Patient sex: M
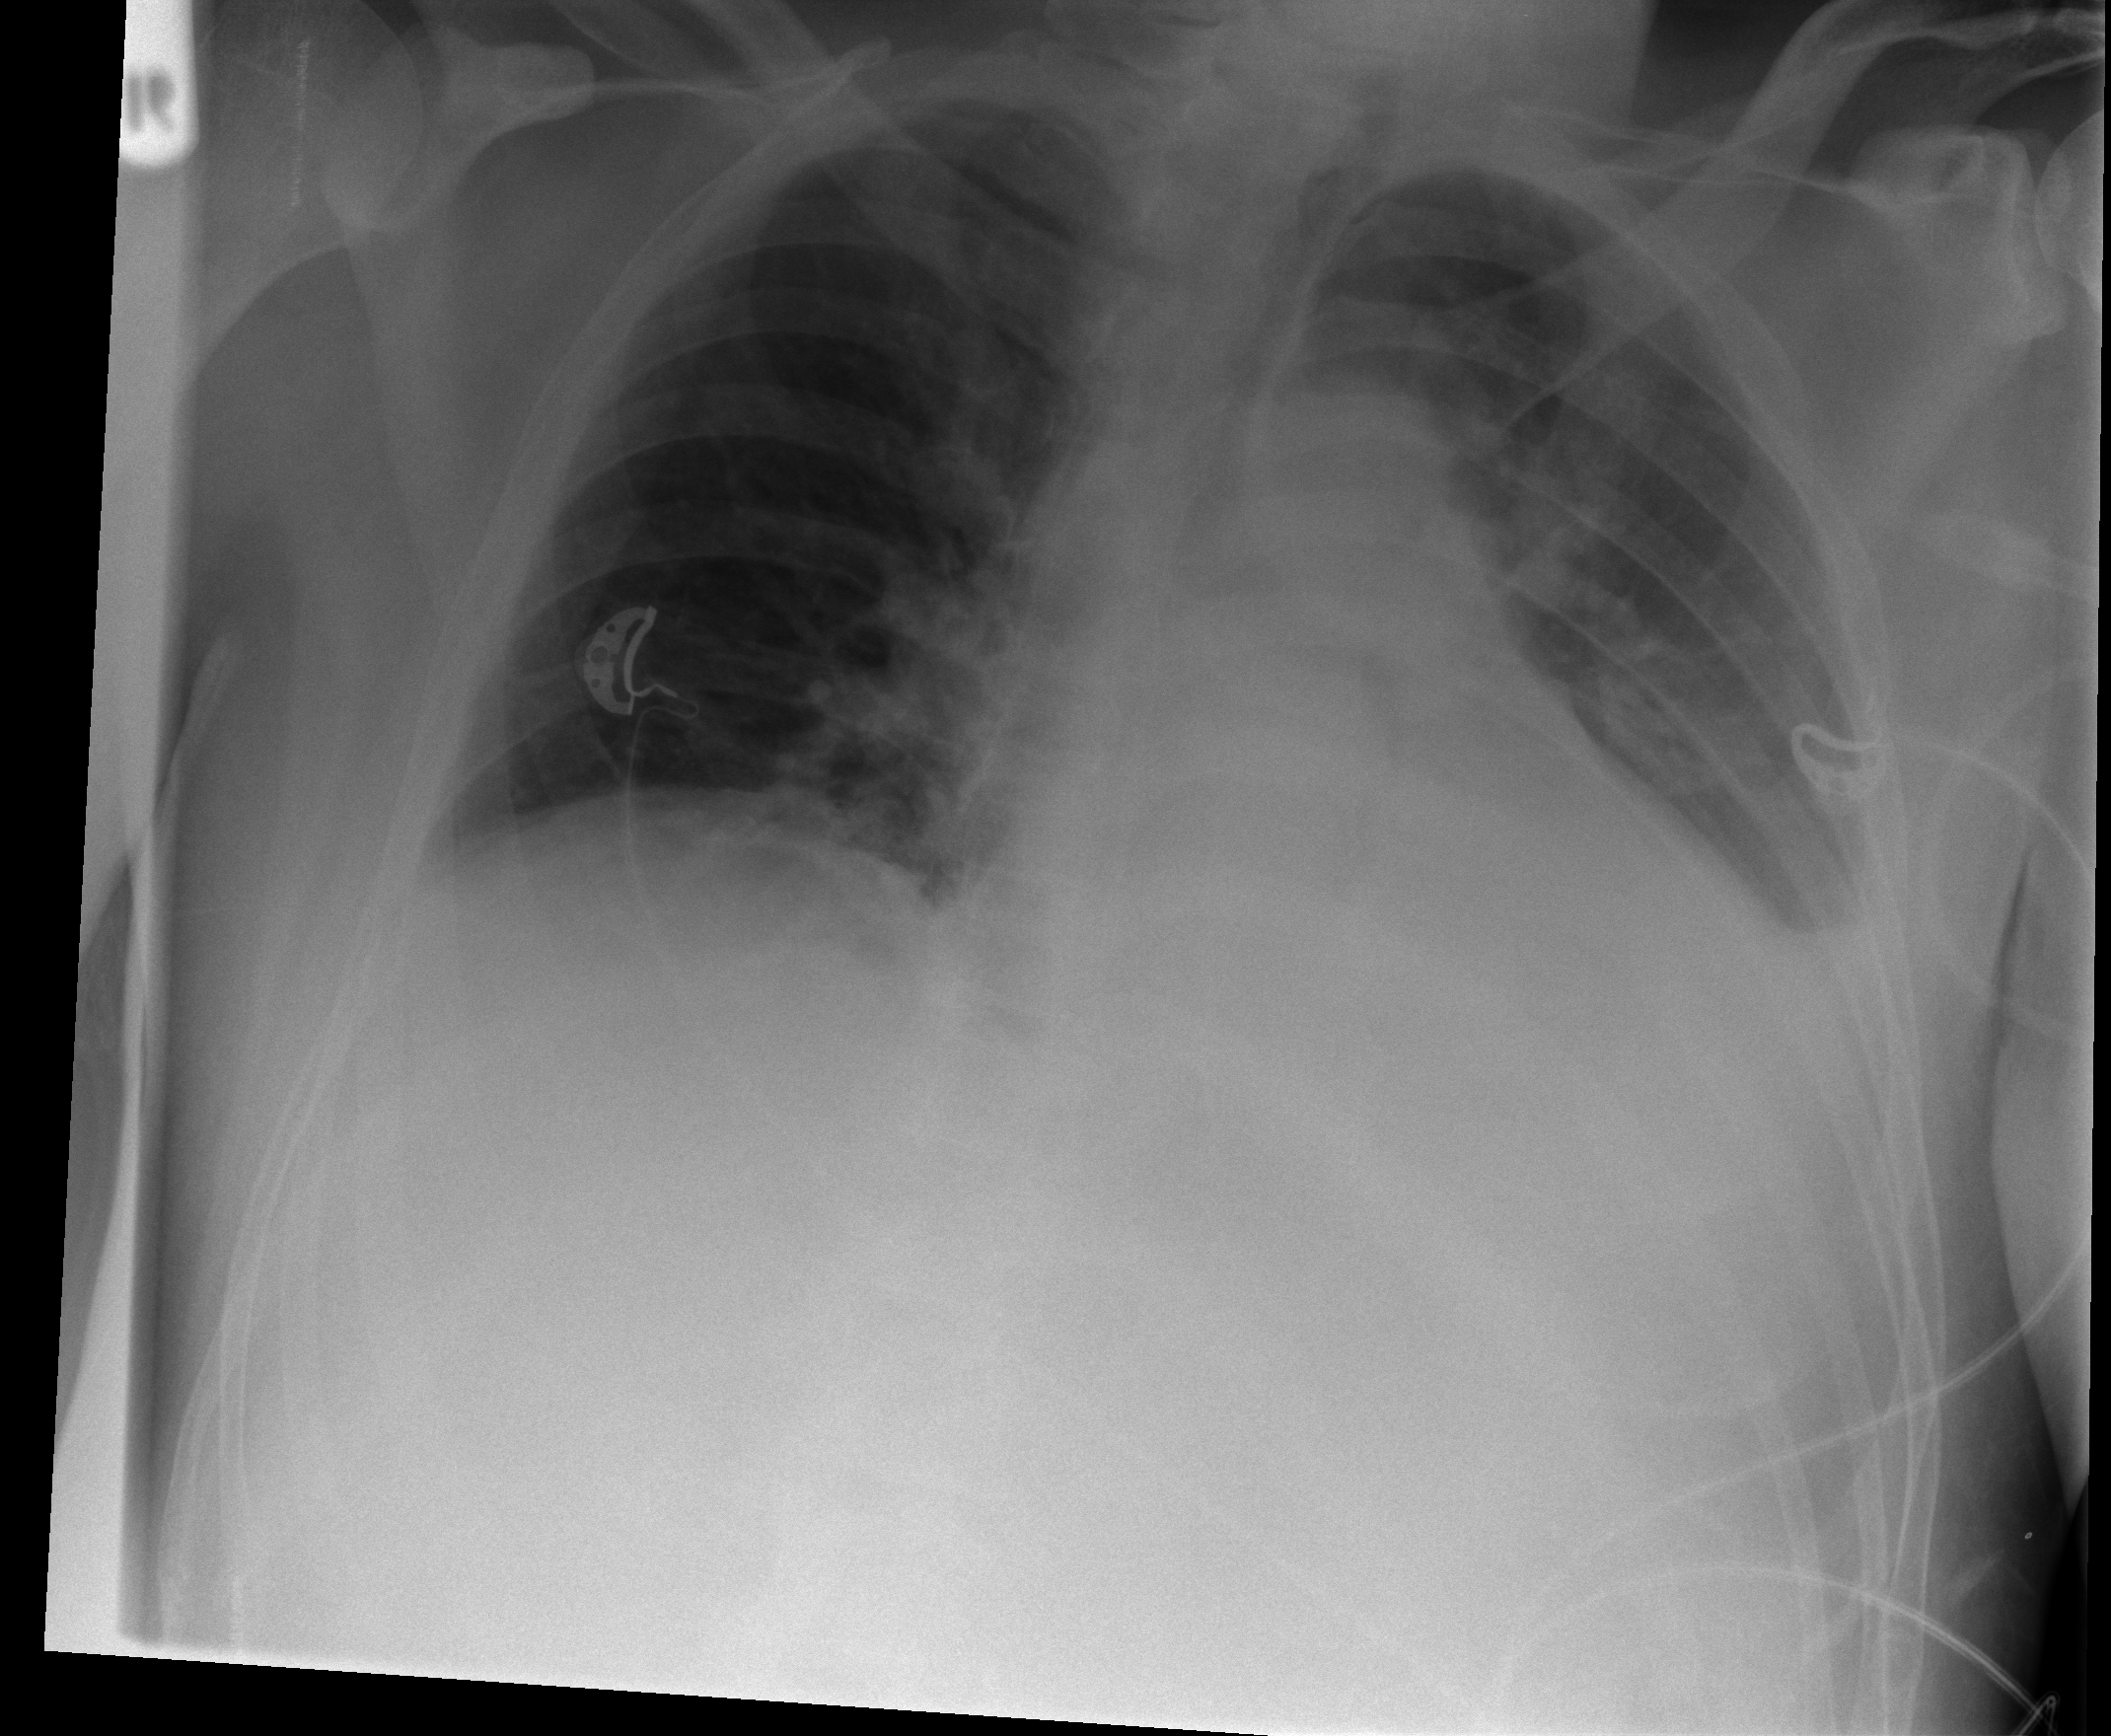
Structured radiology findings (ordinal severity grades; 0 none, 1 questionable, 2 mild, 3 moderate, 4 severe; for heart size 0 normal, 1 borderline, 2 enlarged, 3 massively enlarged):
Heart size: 2
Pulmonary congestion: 1
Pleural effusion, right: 0
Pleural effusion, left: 2
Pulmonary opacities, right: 0
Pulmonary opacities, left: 2
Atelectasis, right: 0
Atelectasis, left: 2